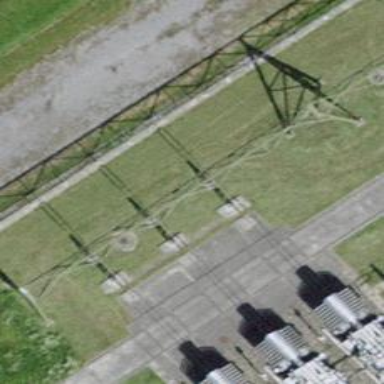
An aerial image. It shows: Insulator used in power systems.